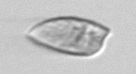
Label: Prorocentrum_dentatum